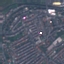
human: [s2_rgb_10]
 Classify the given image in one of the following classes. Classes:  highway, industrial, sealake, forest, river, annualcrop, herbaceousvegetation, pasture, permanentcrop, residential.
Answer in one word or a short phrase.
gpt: Residential